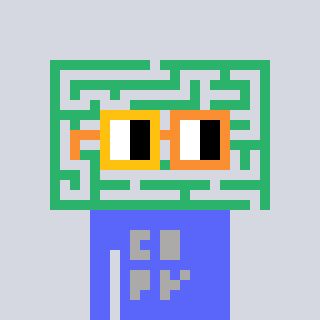
a pixel art character with square yellow and orange glasses, a maze-shaped head and a purple-colored body on a cool background